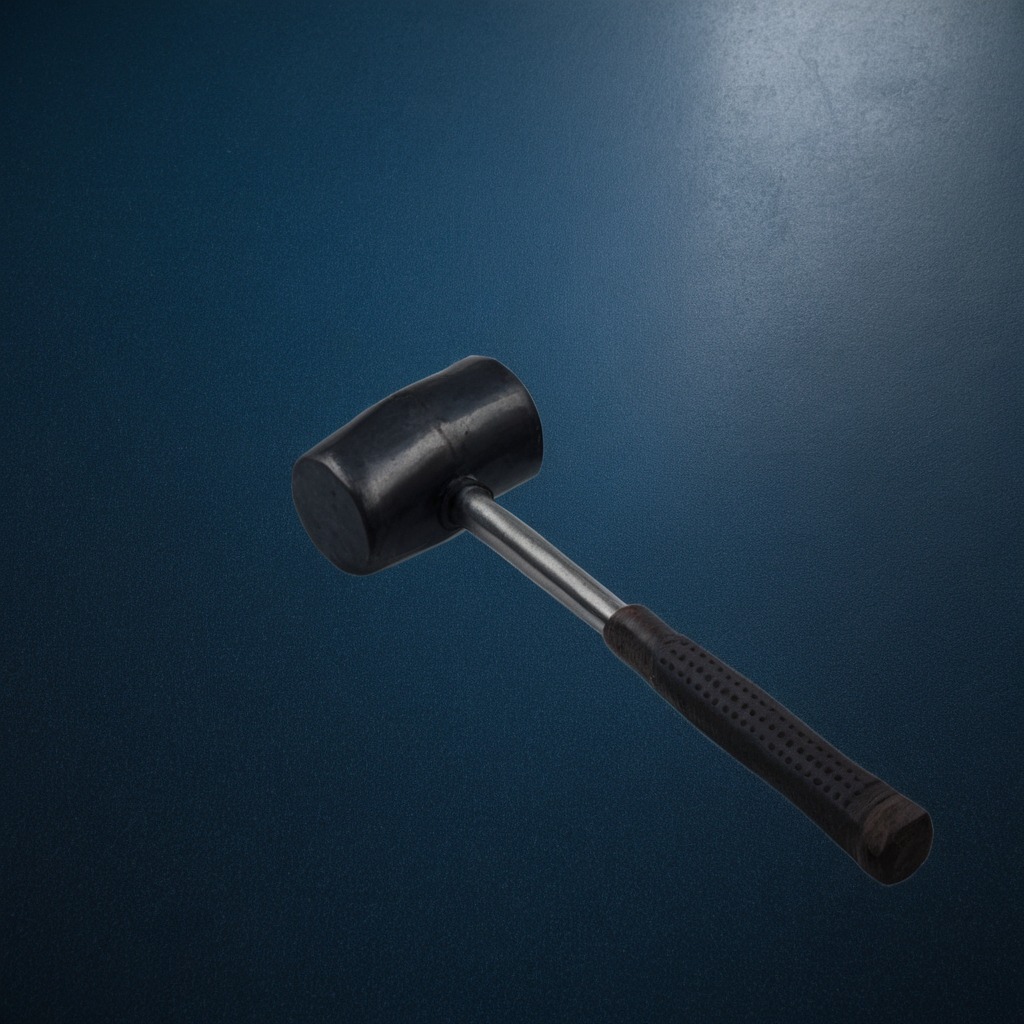
A hammer lies on a clean granite tabletop covered with a blue rubber mat inside a workshop at night.